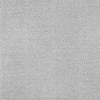
Atmospheric dust classification: dusty